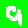
Digit: 9